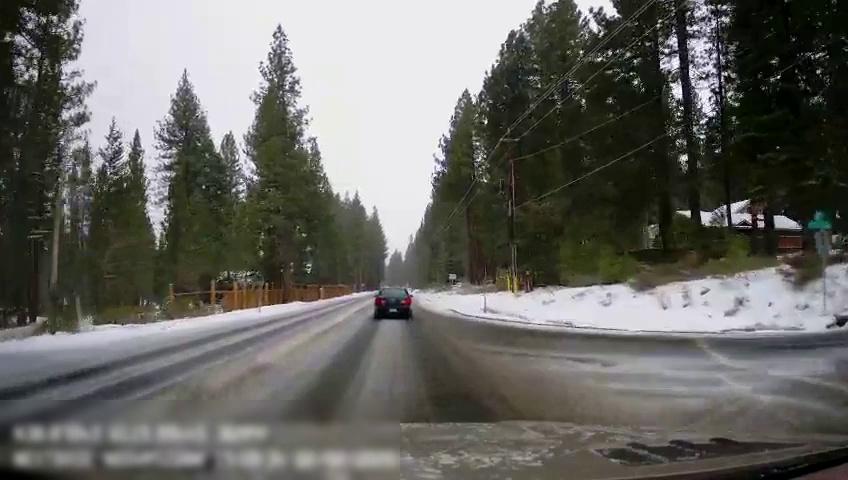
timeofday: Day
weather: Snowy
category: Drivable Space
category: Vehicles | Car
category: Traffic | Signs
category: Traffic | Signs